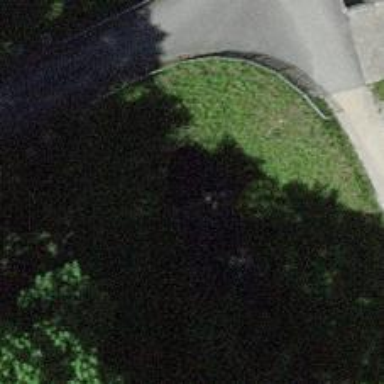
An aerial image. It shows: Culvert tunnel under ditch.